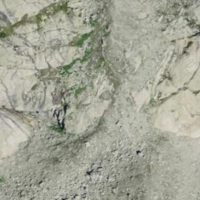
EUNIS habitat code: 48
Species observed at this site:
Jacobaea incana